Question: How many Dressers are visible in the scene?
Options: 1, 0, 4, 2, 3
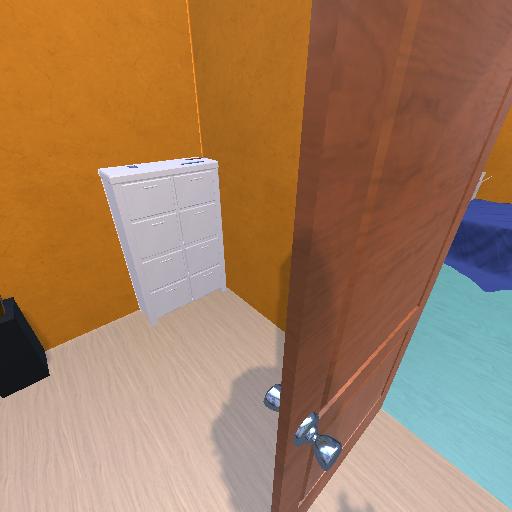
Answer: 1